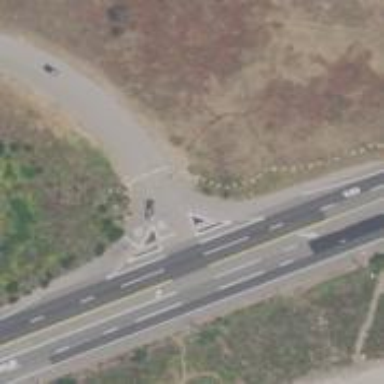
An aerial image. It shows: Trunk link highway with asphalt surface.